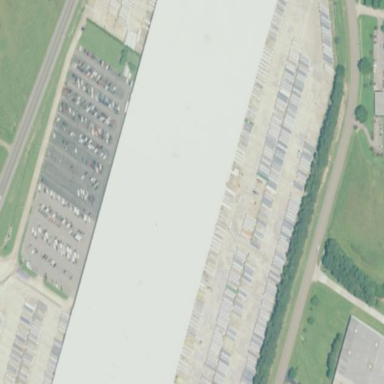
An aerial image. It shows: Parking area with surface.